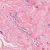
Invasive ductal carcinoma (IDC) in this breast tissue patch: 0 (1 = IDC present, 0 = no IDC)